Chest X-ray. View position: PA
Patient age: 51
Patient sex: M
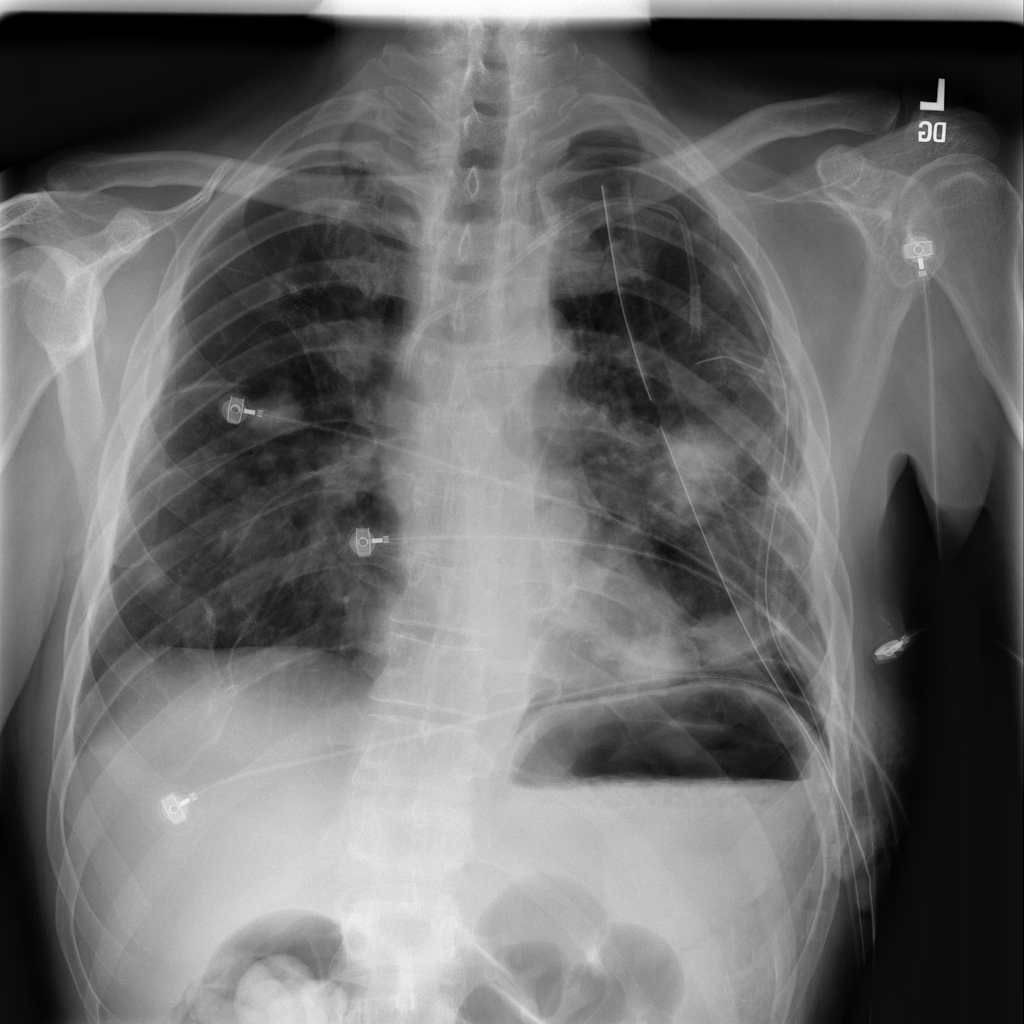
Finding: Pneumothorax